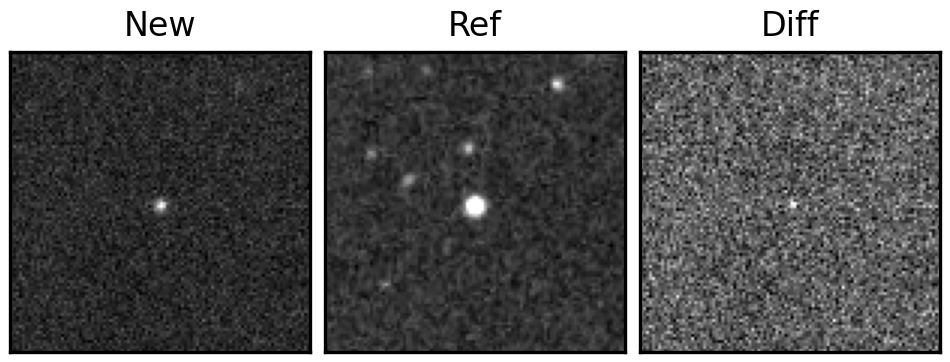
Label: real